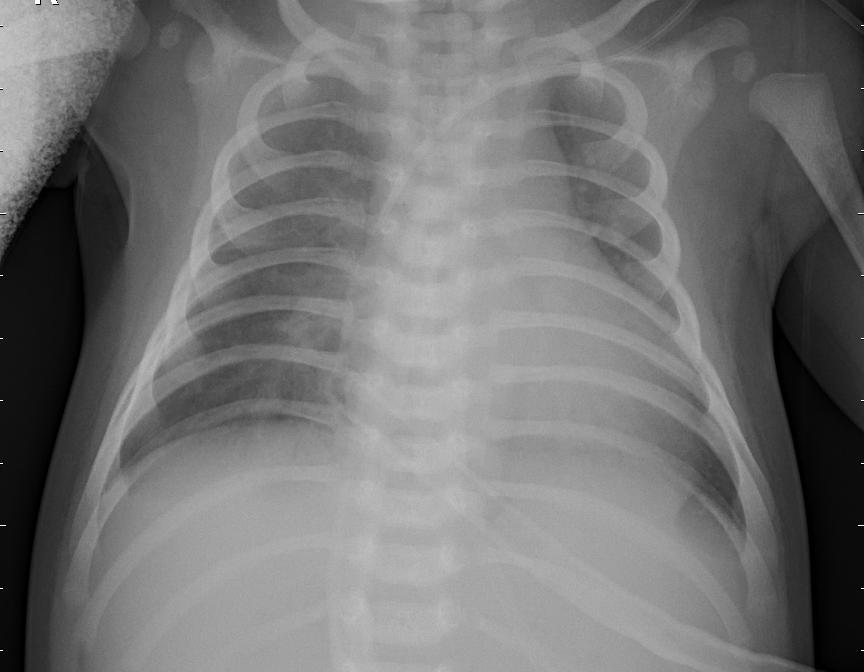
Diagnosis: PNEUMONIA